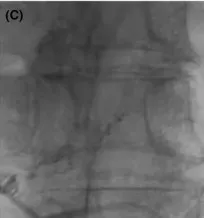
(C) Post-treatment radiograph showing the presence of n-butyl-2-cyanoacrylate.
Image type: radiology (x_ray)